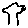
Label: tree